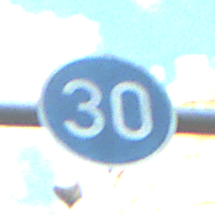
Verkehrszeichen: VorgeschriebeneMindestgeschwindigkeit
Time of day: MorningAfternoon
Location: Outdoor (Urban)
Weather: PartlyCloudy
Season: NotSpecified
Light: Natural